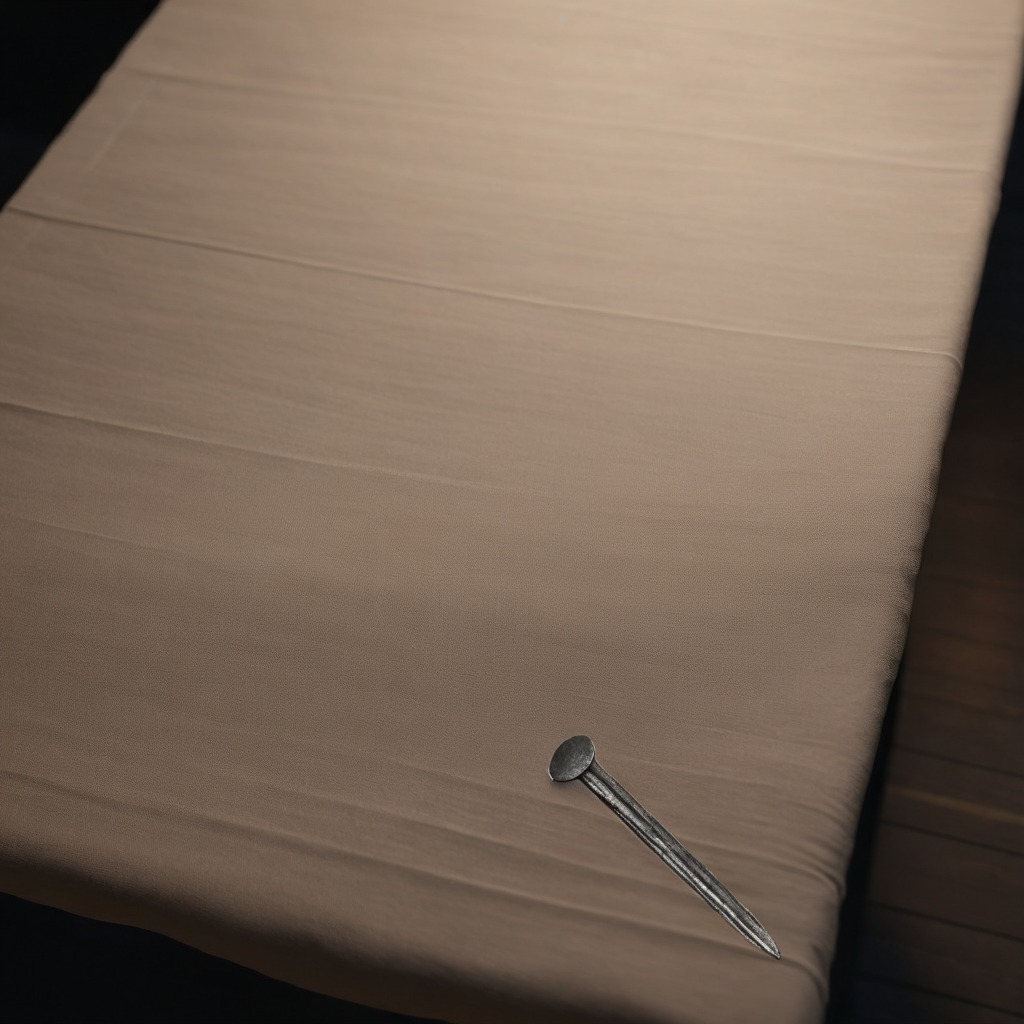
An iron nail is lying on the wooden table.